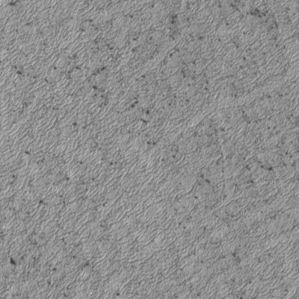
Label: frost